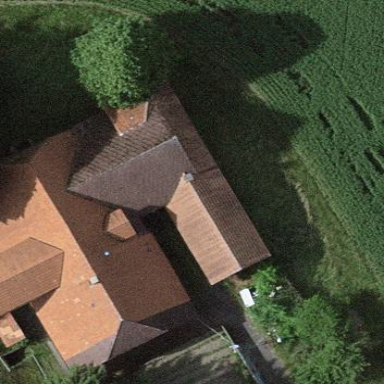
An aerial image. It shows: Farm building.